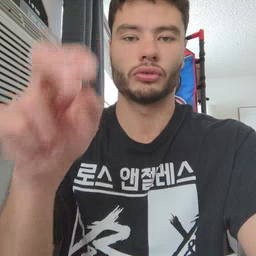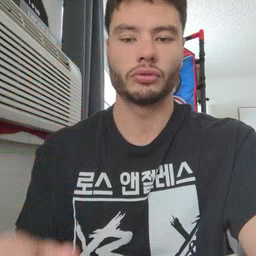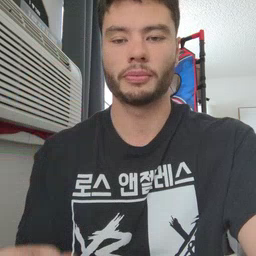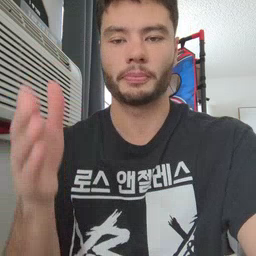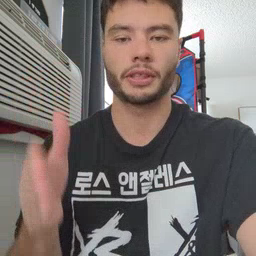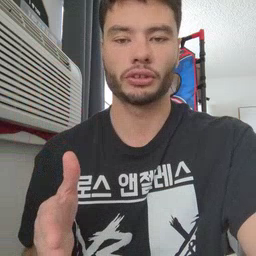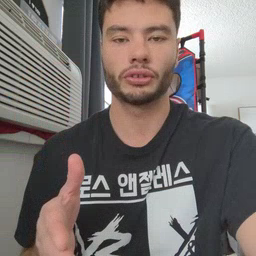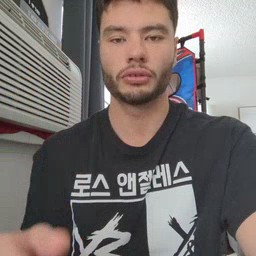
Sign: person